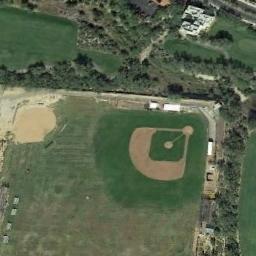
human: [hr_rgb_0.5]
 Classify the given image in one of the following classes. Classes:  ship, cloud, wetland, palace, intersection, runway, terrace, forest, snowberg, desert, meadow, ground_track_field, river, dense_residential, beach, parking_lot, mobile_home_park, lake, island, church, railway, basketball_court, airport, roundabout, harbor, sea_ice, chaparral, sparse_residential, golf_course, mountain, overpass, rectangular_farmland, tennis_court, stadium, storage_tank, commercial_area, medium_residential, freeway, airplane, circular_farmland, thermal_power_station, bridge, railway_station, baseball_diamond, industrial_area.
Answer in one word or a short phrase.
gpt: baseball_diamond